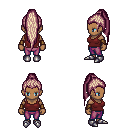
a pixel art fantasy rpg character, female body template, human, dark skin, maroon pirate shirt, magenta pants, white blonde extra-long topknot hairstyle, cloth bracers, metal boots, four views (front, back, left, right), 2x2 character sprite sheet, small pixel art, hard edges, no anti-aliasing